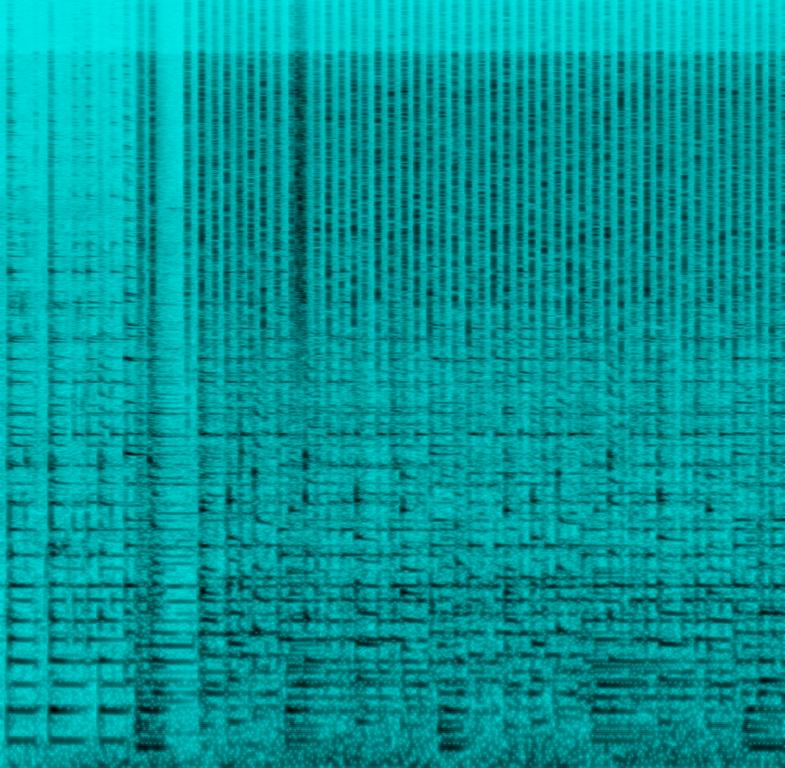
The low quality recording features a live performance of shimmering shakers, acoustic rhythm guitar and arpeggiated harp melody. It sounds tropical and exotic even though the recording is very noisy, as it was probably recorded with a phone.